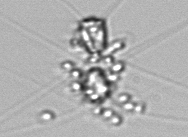
Label: Chaetoceros_didymus_TAG_external_flagellate